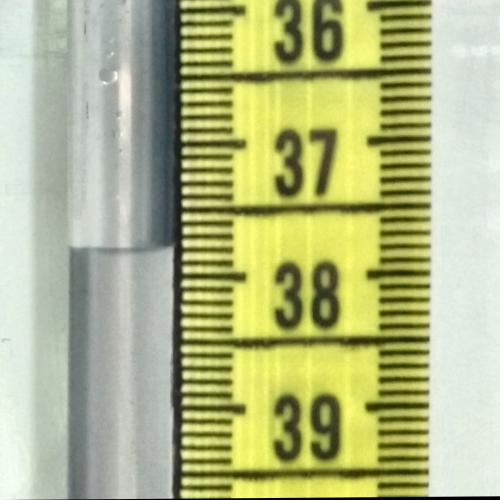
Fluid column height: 37.8 cm